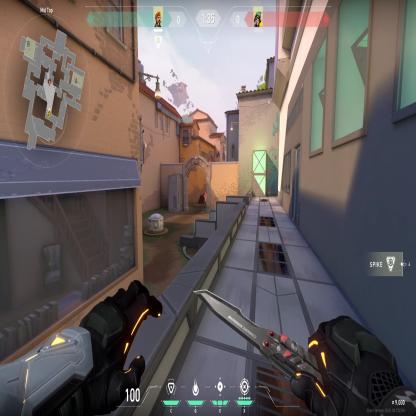
Label: enemy